Question: Below query is used to retrieve records from database to shown in report. But the SENOKO AND EUNOS column show duplicate total in every row. This seems the subquery did not connected to the main query causes the filtering is not taken.
'''
SELECT whbal.customer, customer.imp_license_no, customer.psq_level,
(SELECT SUM(CONVERT(DECIMAL(8,3),(CONVERT(DECIMAL(8, 3), whbal.qty_good) + CONVERT(DECIMAL(8, 3), whbal.qty_slack)) * CONVERT(DECIMAL(8, 3), whbal.std_weight) / 1000))
FROM whbal WHERE warehouse='SKW') AS SENOKO
(SELECT SUM(CONVERT(DECIMAL(8,3),(CONVERT(DECIMAL(8, 3), whbal.qty_good) + CONVERT(DECIMAL(8, 3), whbal.qty_slack)) * CONVERT(DECIMAL(8, 3), whbal.std_weight) / 1000))
FROM whbal WHERE warehouse='EKW') AS EUNOS
FROM customer
INNER JOIN whbal ON whbal.customer=customer.customer AND whbal.date_create<=@date1
INNER JOIN stktype ON whbal.stock_type=stktype.stock_type
WHERE whbal.customer BETWEEN @cust1 AND @cust2 AND whbal.stock_type=@type
GROUP BY whbal.customer, customer.customer, customer.imp_license_no, customer.psq_level
'''
Result:

Do anyone know what is the problem and solution, please advise and guide.
Thanks in advance
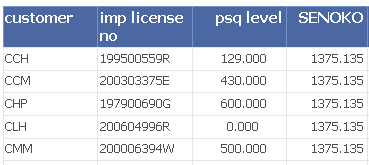
Answer: This is probably what you want:
'''
SELECT whbal.customer, customer.imp_license_no, customer.psq_level,
SUM(CASE WHEN warehouse='SKW'
THEN CONVERT(DECIMAL(8, 3), whbal.qty_good)
+ CONVERT(DECIMAL(8, 3), whbal.qty_slack)
* CONVERT(DECIMAL(8, 3), whbal.std_weight)
ELSE 0.0 END
/ 1000.0) AS SENOKO,
SUM(CASE WHEN warehouse='EKW'
THEN CONVERT(DECIMAL(8, 3), whbal.qty_good)
+ CONVERT(DECIMAL(8, 3), whbal.qty_slack)
* CONVERT(DECIMAL(8, 3), whbal.std_weight)
ELSE 0.0 END
/ 1000.0) AS EUNOS
FROM customer
INNER JOIN whbal ON whbal.customer=customer.customer AND whbal.date_create<=@date1
INNER JOIN stktype ON whbal.stock_type=stktype.stock_type
WHERE whbal.customer BETWEEN @cust1 AND @cust2 AND whbal.stock_type=@type
GROUP BY whbal.customer, customer.customer, customer.imp_license_no, customer.psq_level
'''